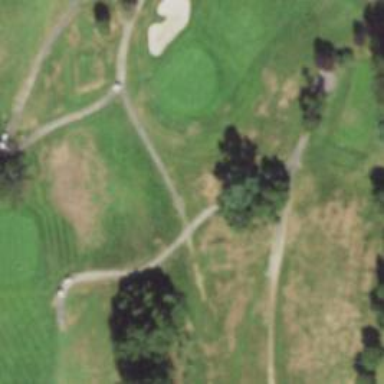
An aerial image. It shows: Pathway for golfing.